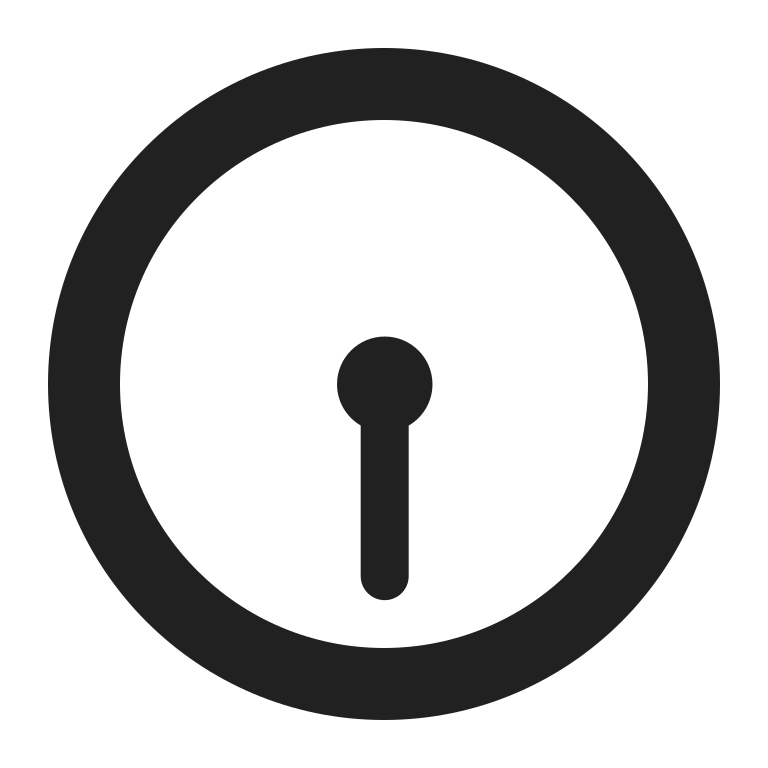
six thirty high contrast